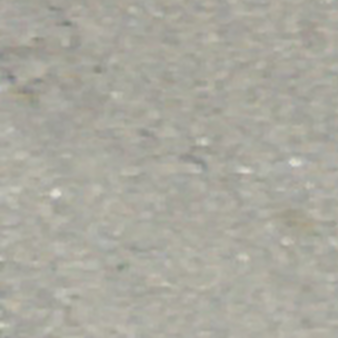
Label: other